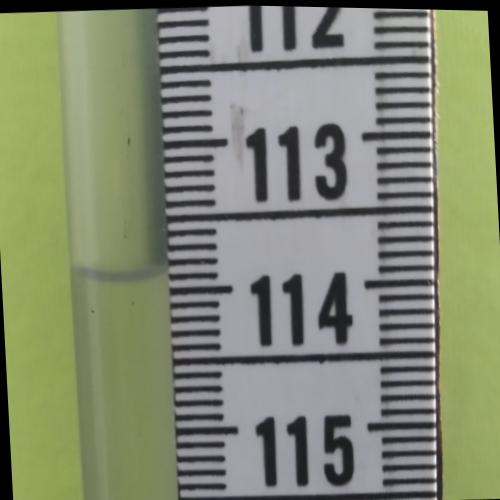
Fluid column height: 113.9 cm